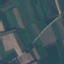
Label: AnnualCrop